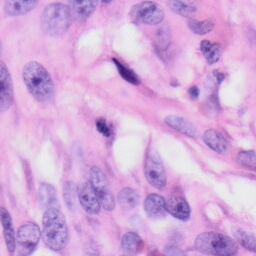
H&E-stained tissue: Skin